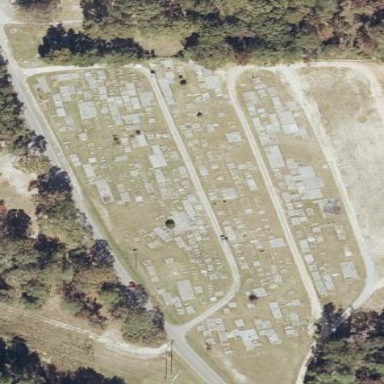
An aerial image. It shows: Cemetery with graves.